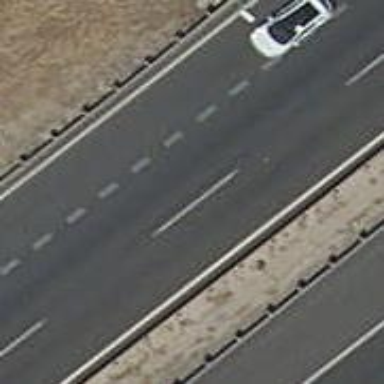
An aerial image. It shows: Motorway link.